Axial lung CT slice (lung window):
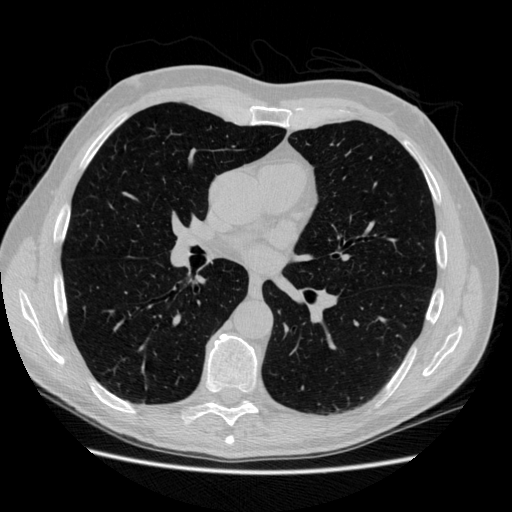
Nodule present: no